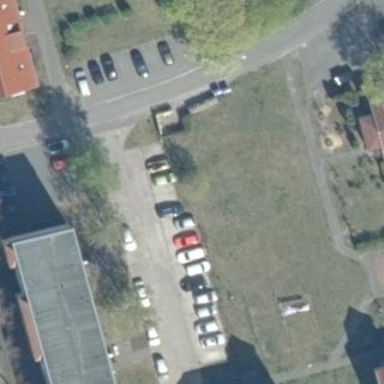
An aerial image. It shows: Parking area with surface.